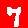
Digit: 7